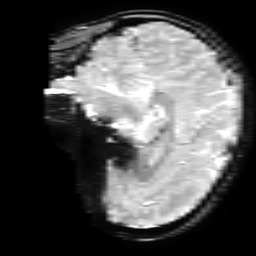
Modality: T2starw
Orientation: sagittal
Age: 27
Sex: female
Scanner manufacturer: ge
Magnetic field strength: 3 T
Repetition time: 0.65 s
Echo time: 0.02 s